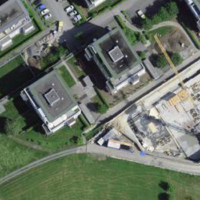
EUNIS habitat code: 55
Species observed at this site:
Cirsium vulgare